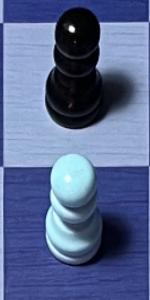
Label: Pawn_White